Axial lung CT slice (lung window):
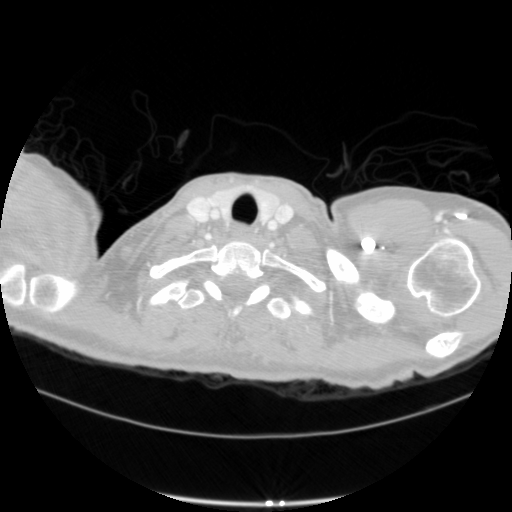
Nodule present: no